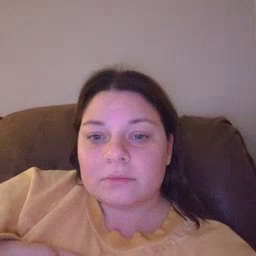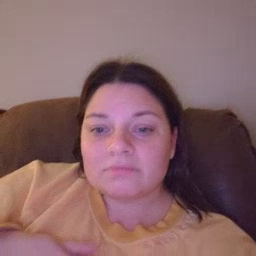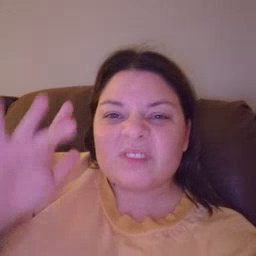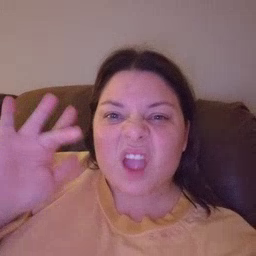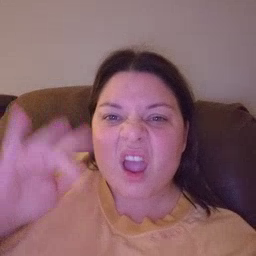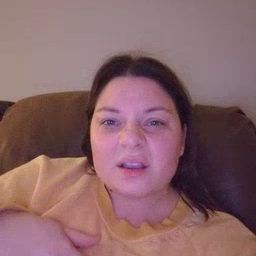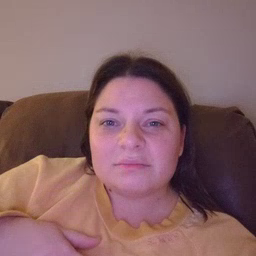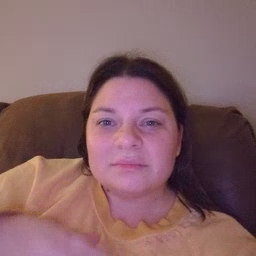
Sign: yucky